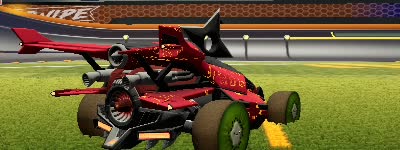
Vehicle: aftershock